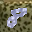
Label: 8